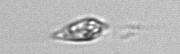
Label: Oxytoxum